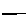
Label: line